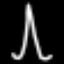
Label: The Eiffel Tower